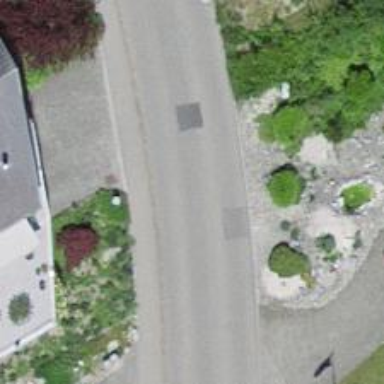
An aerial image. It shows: Residential road with asphalt surface and sidewalk on the left side.